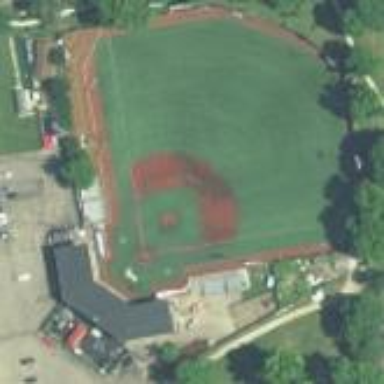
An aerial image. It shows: Baseball stadium.